Question: Due to some reason I found, when displaying the source ,my navigator changed from the right side (preferred) to the left side , which need more clicks to access the source file. I remembered that I did accept some chance unconsciously which result in this unpleasant change but can not find a way go back...
Thanks for your help!

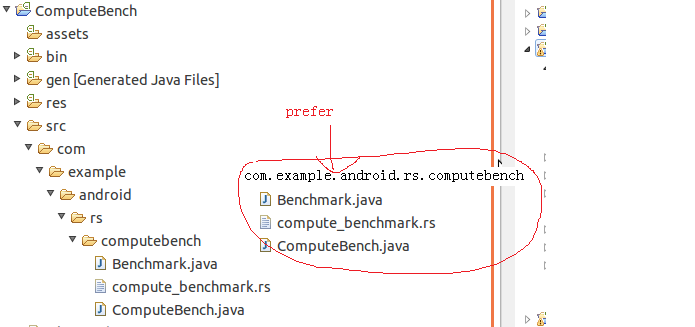
Answer: Your best friend in eclipse is CTRL+3 (quick access), press that and then search for what you want, try perspectives and views, see below.
## Perspectives
Check what perspective you are in (now). In the top right of eclipse there is a list of perspectives. Sometimes when you carry out an action it asks you if you want to change perspectives. This can change your views/layouts. You might want the Java or Java EE perspective.
## views
There are multiple views of your files. What is the name of the tab where ComputeBench is showing up? Try opening the "Project Explorer" or the "Package Explorer" views.